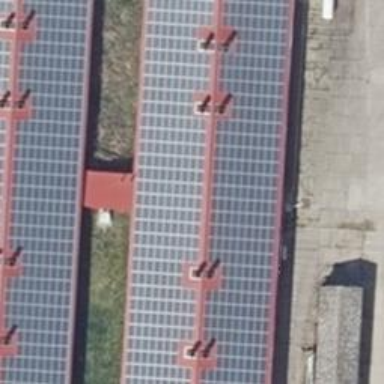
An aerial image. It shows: Small solar photovoltaic panel generator is producing electricity.